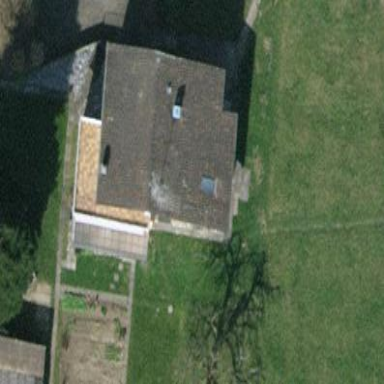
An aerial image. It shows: Detached building with gabled tile roof.